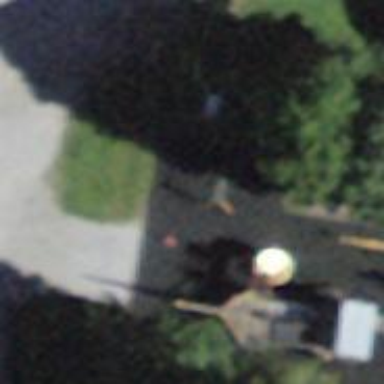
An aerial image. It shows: Playground with swings.